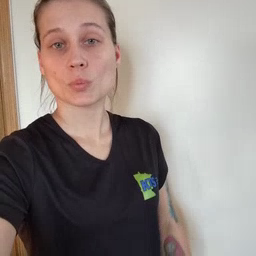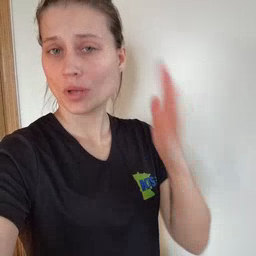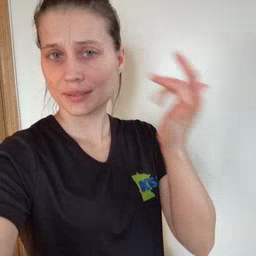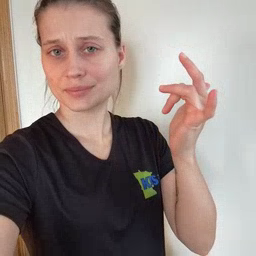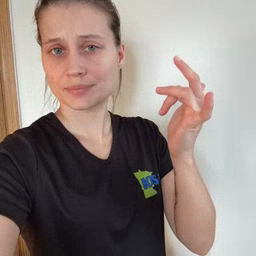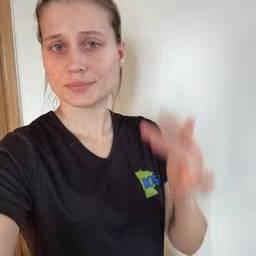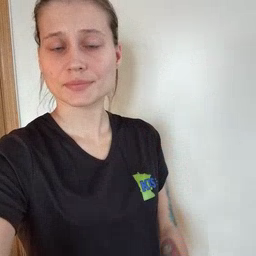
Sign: why